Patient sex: F
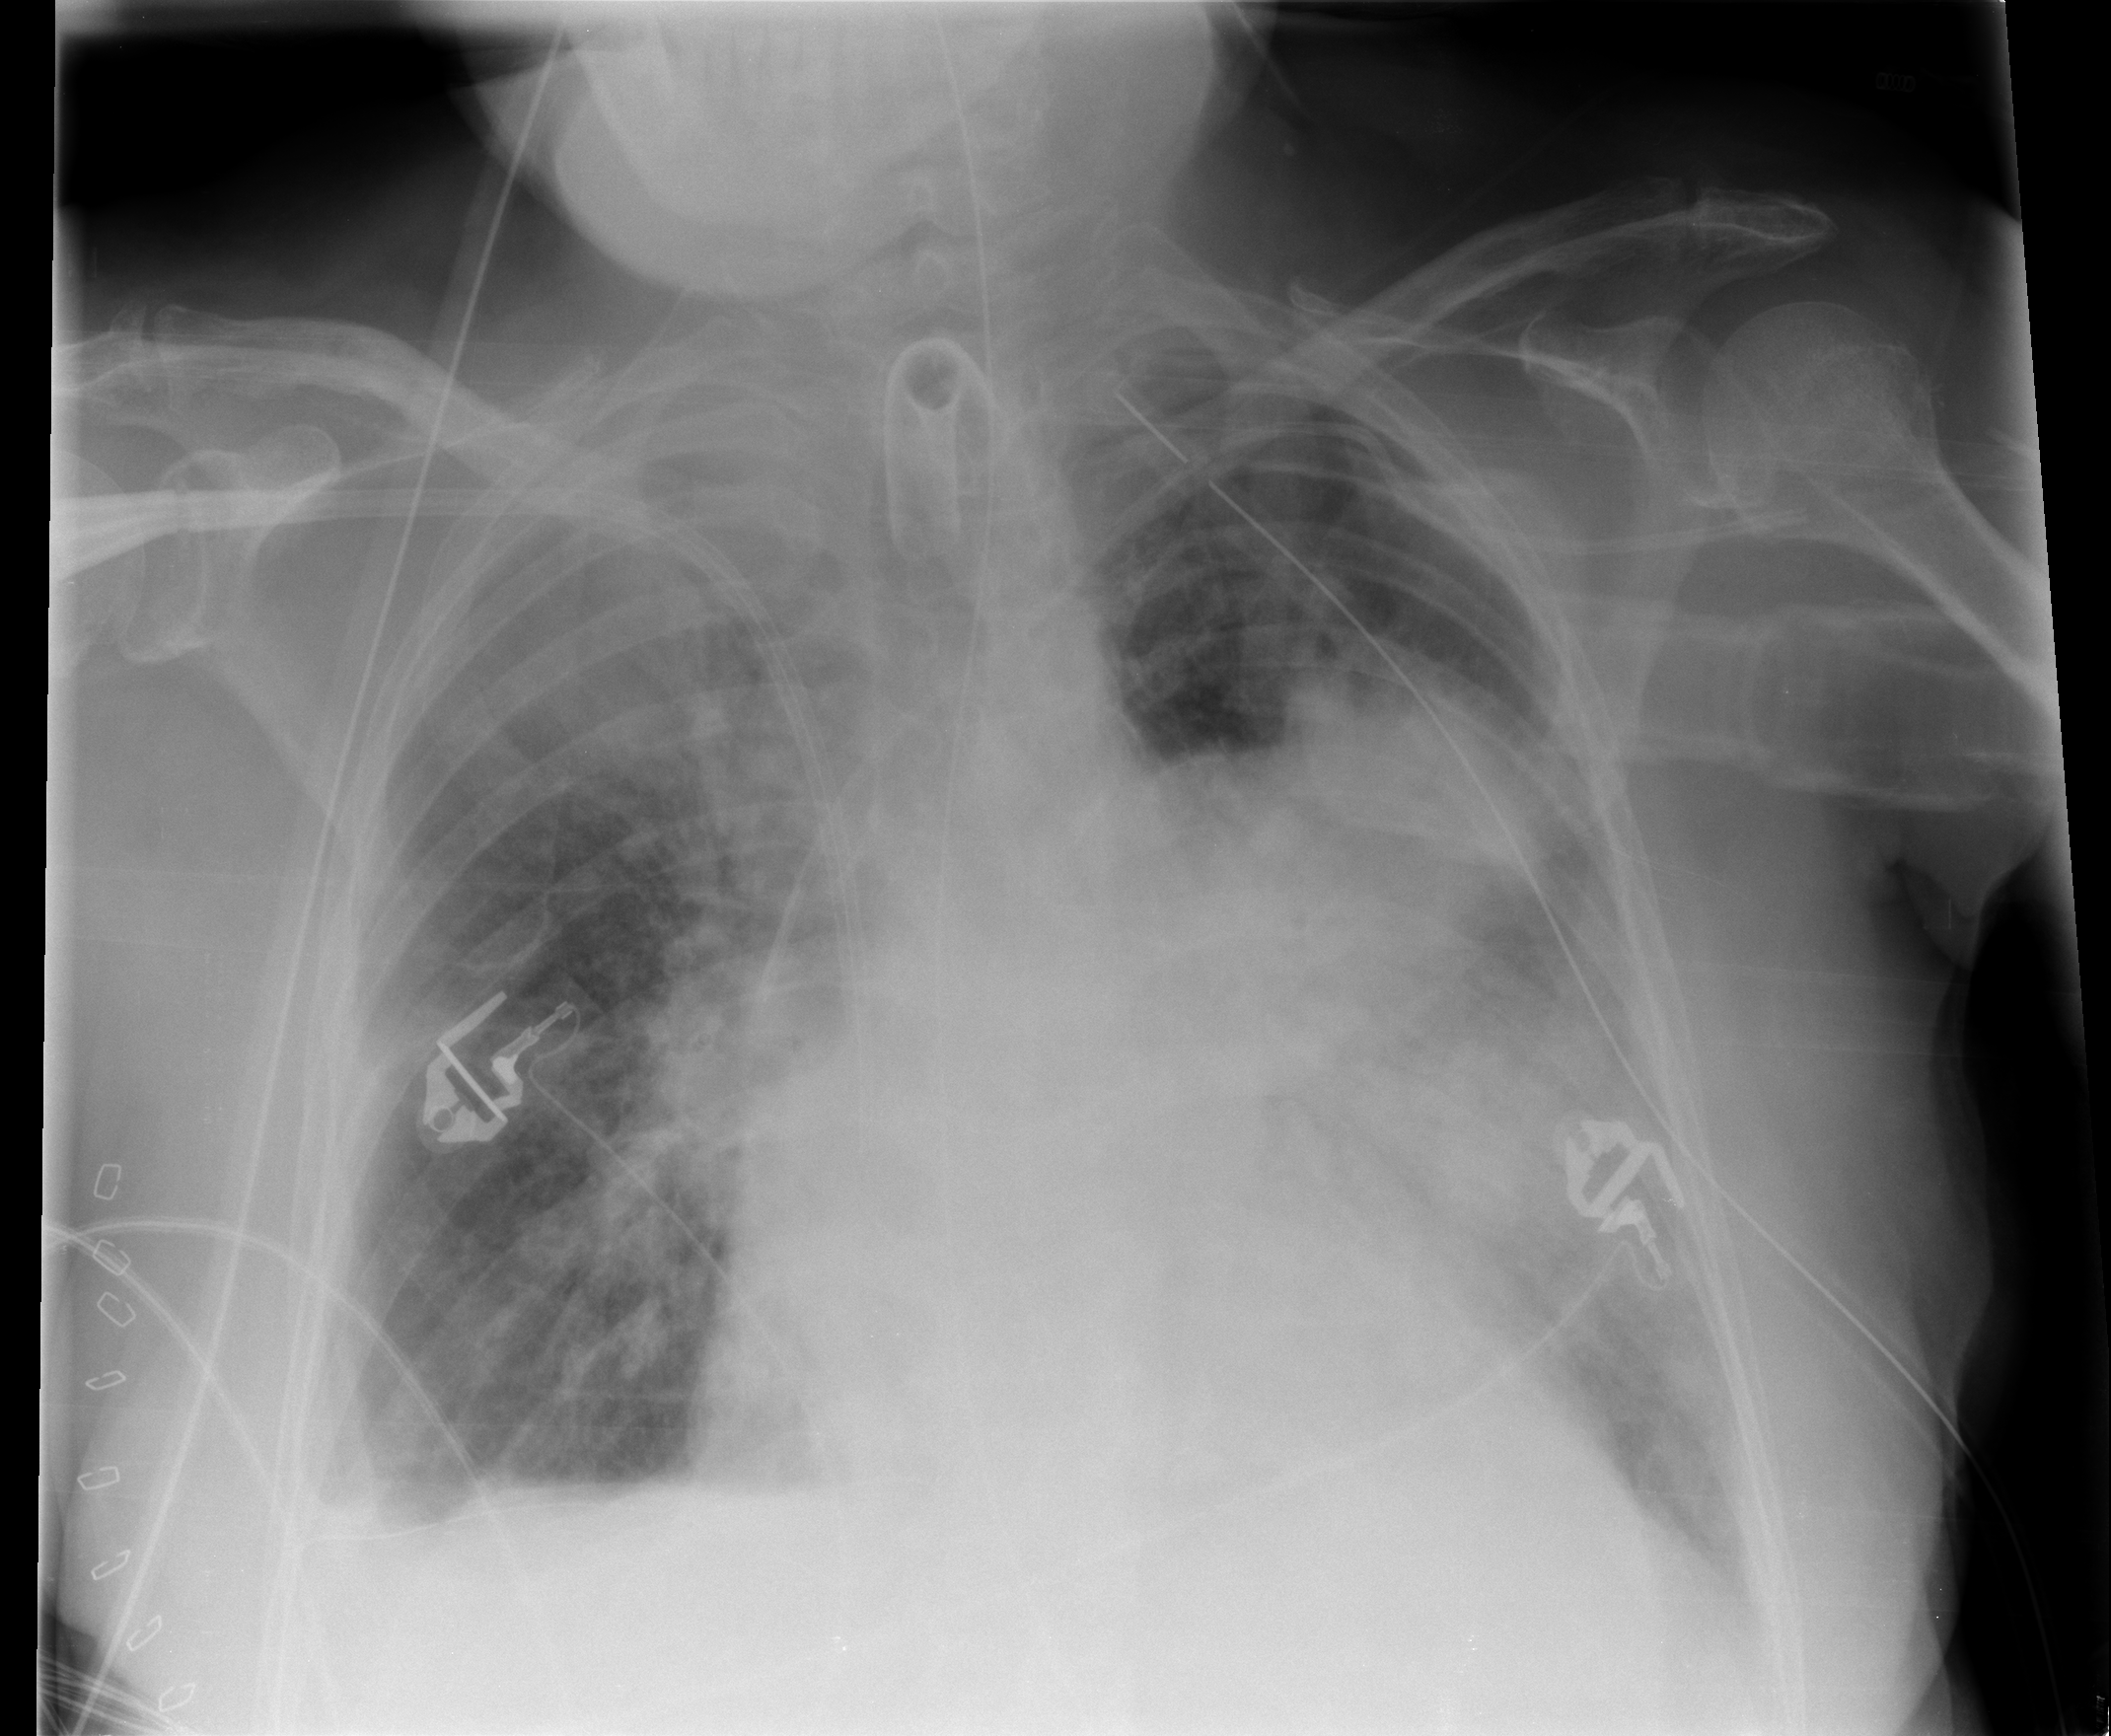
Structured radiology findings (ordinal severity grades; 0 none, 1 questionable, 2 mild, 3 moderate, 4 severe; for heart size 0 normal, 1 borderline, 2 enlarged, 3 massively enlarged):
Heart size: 2
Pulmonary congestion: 3
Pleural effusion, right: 2
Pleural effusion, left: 2
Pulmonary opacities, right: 2
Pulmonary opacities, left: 3
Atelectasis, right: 2
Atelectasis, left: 2